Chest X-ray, AP view. Patient: 54 years old, sex M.
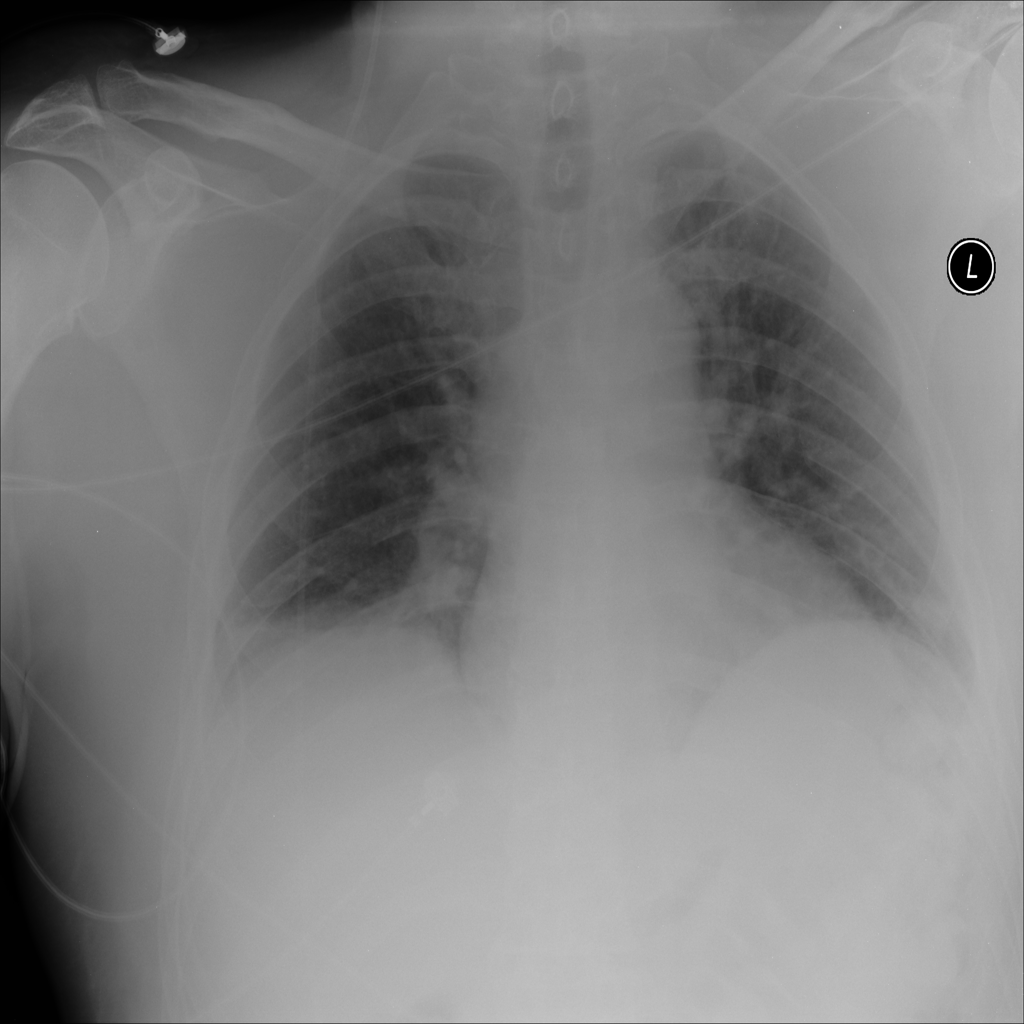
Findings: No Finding